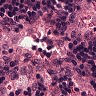
Metastatic tissue present: no